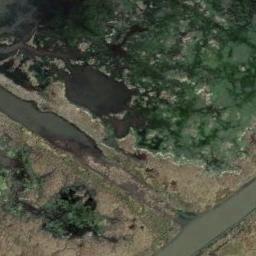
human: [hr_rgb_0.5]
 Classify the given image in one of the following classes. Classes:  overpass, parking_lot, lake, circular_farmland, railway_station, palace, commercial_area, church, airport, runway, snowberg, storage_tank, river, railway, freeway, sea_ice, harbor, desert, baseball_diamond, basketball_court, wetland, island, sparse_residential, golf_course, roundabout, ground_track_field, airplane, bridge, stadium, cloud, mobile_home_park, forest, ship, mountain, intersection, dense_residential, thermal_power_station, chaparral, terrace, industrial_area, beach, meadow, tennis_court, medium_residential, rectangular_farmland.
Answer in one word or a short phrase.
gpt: wetland